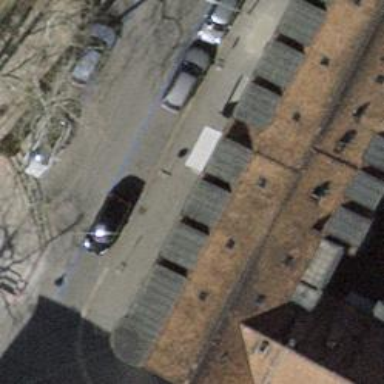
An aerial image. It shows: Parking lane designated for parking.